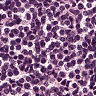
Metastatic tissue present: no